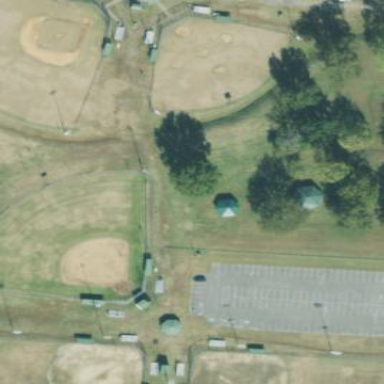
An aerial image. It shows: Softball pitch for leisure and sport activities.